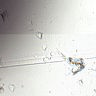
Metastatic tissue present: no